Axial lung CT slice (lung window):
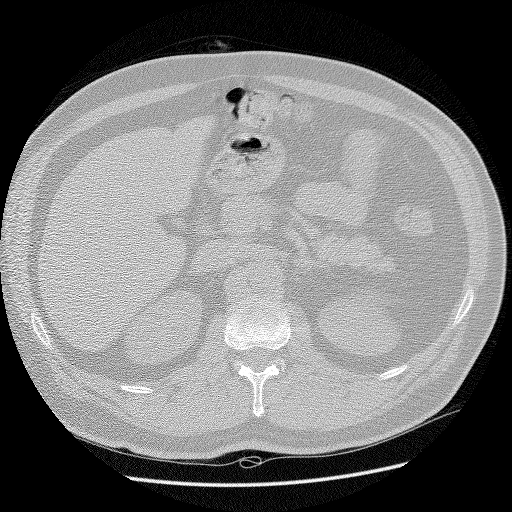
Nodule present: no